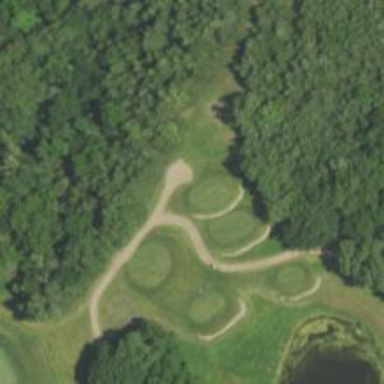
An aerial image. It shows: Rough area on grassy golf course.